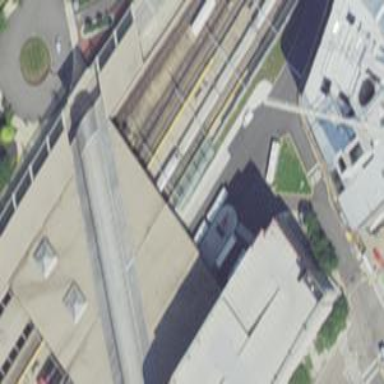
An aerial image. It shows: Railway with electrified contact lines passing through building tunnel.